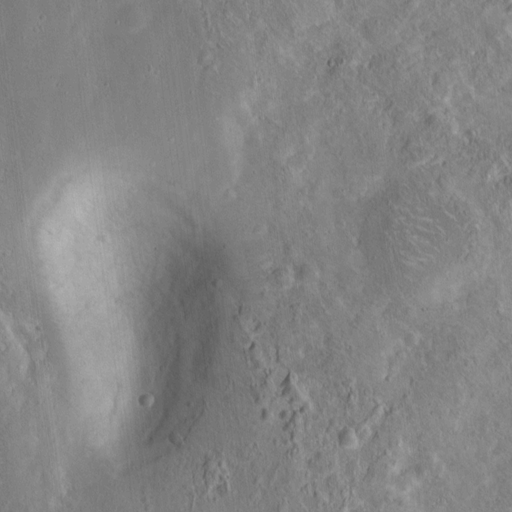
Objects detected: cone, cone